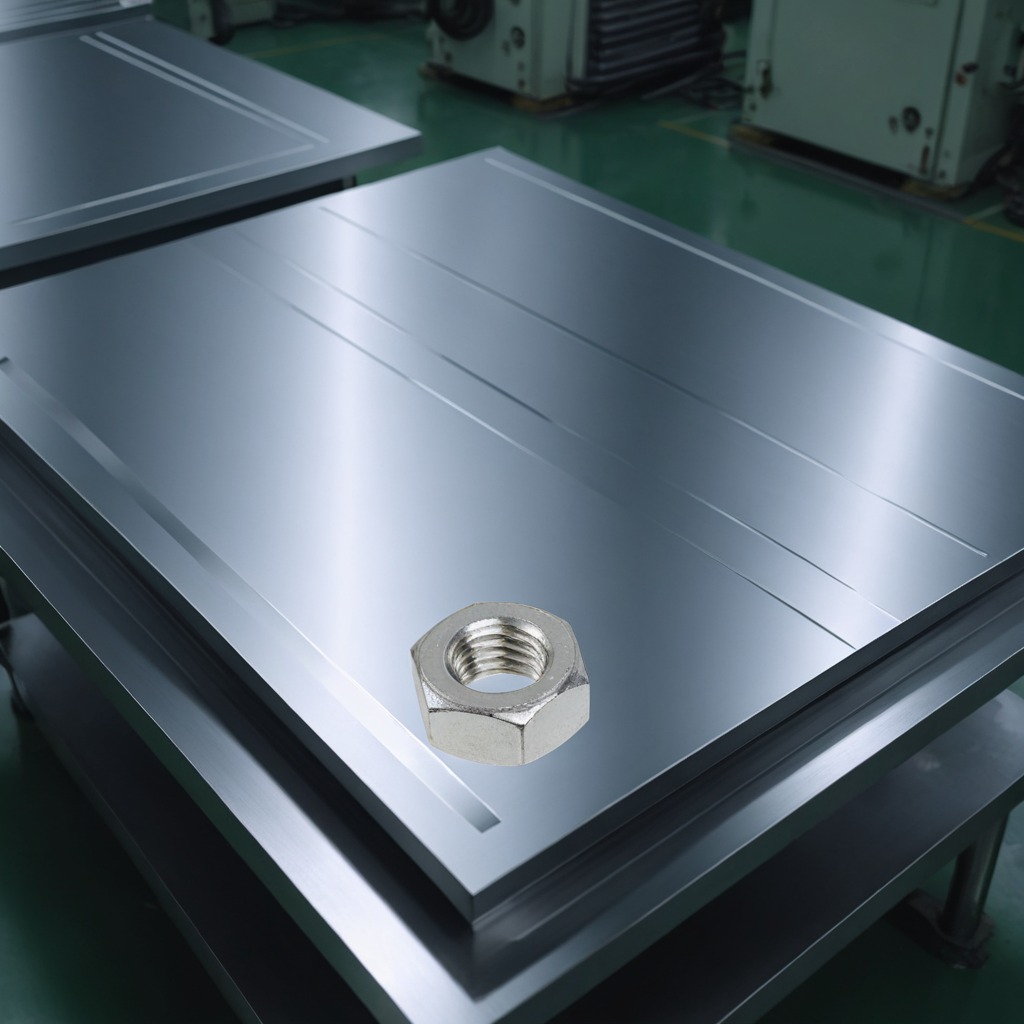
A metal nut is lying on a metal table in a machine shop under fluorescent lights.